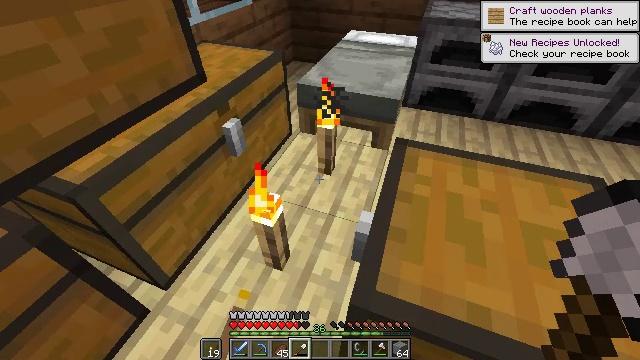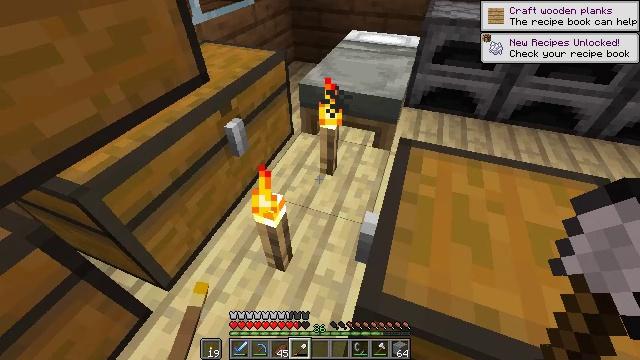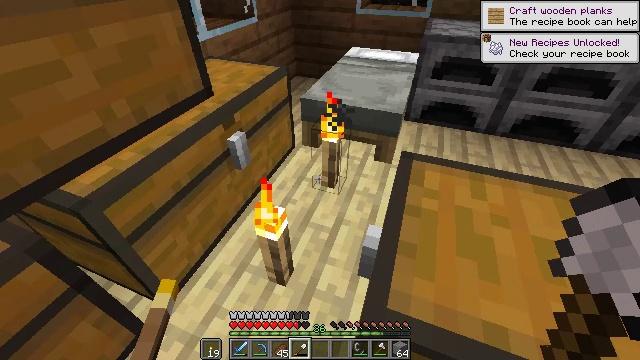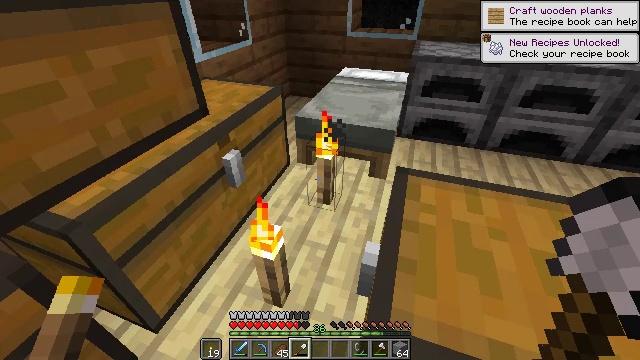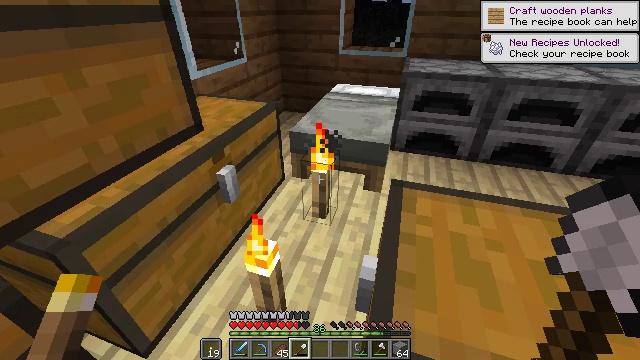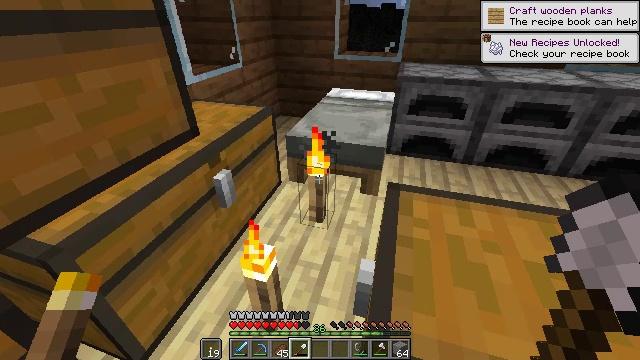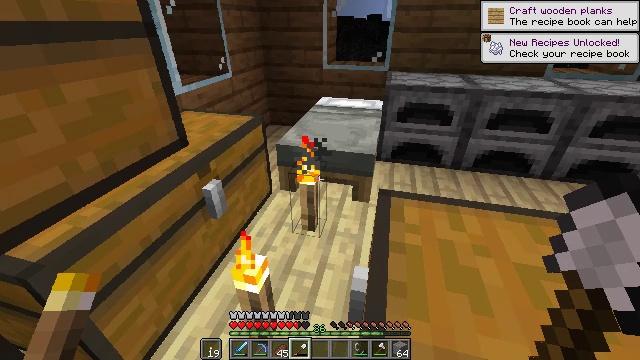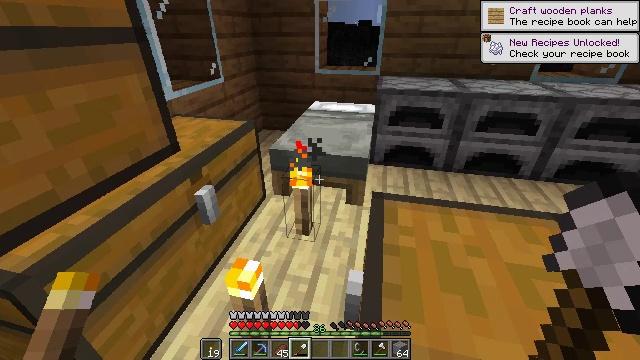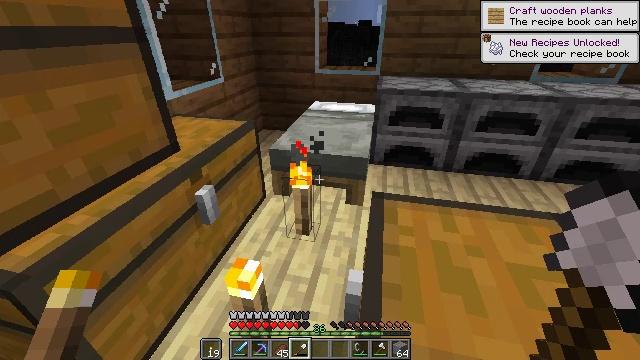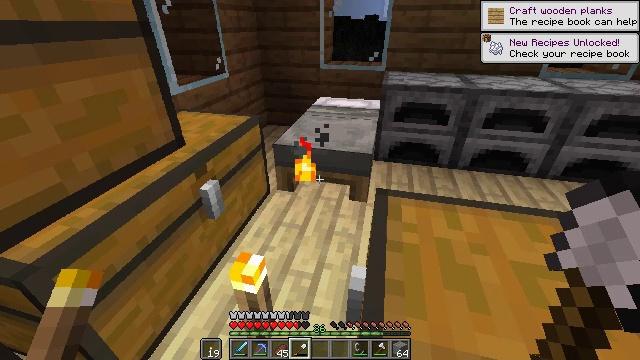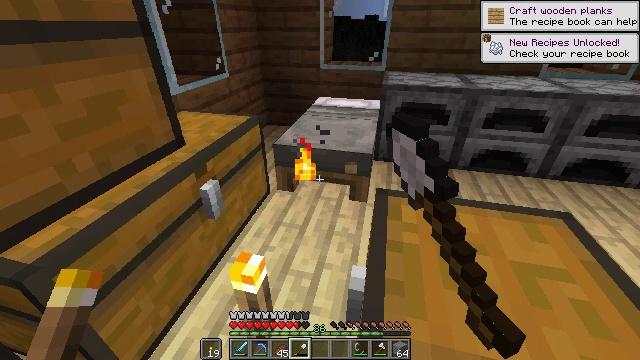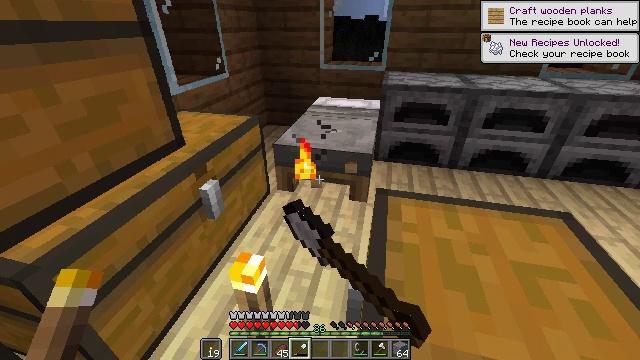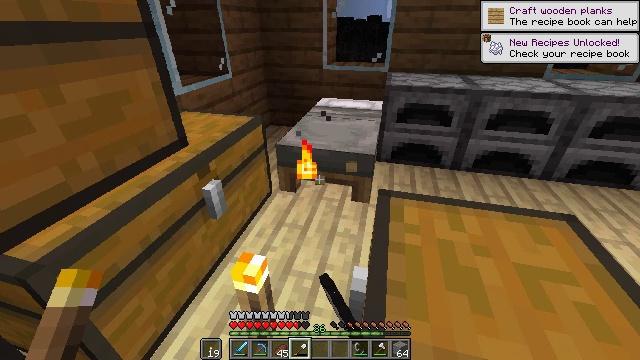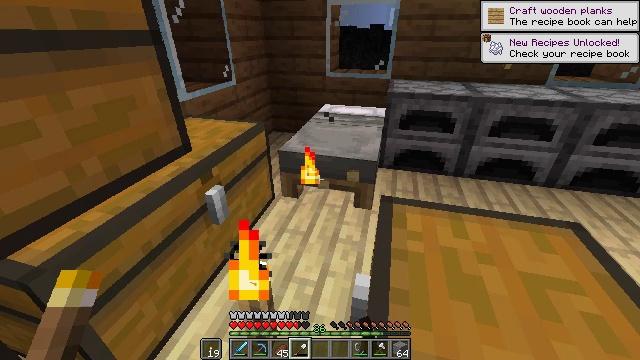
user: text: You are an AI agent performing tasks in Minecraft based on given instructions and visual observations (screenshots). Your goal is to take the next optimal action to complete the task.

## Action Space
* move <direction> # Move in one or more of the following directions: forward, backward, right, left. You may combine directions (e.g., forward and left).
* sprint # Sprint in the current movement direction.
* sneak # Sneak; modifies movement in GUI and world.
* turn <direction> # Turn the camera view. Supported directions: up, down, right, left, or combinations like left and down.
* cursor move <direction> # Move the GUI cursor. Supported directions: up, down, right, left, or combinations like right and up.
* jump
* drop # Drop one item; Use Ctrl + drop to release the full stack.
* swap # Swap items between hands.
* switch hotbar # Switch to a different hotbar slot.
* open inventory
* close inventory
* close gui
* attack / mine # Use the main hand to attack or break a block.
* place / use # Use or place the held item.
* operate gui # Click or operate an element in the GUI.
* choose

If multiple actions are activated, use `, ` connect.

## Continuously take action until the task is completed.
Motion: motion action
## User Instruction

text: Retrieve the torch.
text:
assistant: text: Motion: no_op
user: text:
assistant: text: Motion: turn up
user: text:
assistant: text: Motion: turn right and up
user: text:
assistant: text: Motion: turn right and up
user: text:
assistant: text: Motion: no_op
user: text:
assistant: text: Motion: turn right and up
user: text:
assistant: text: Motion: turn right
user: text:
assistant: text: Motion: no_op
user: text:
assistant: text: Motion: turn left, attack / mine
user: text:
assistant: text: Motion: attack / mine
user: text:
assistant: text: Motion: attack / mine
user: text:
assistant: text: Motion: no_op
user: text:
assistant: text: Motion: turn up
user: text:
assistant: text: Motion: no_op